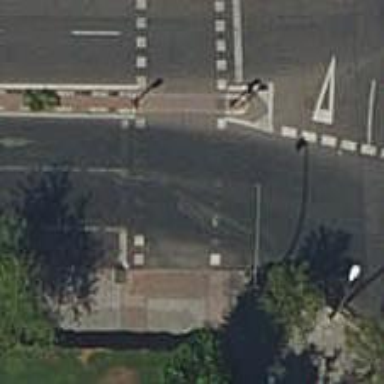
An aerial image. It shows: Crossing with traffic signals.